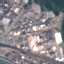
Label: Industrial